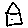
Label: house